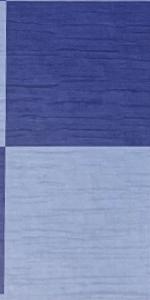
Label: Empty